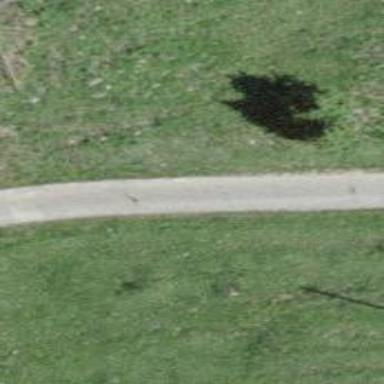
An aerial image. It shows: Unclassified road with paved surface.